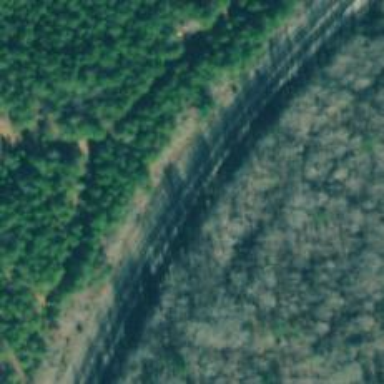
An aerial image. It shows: Railway track.